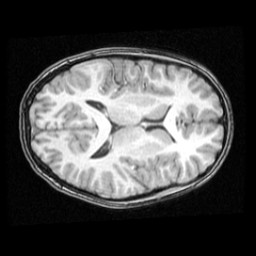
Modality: T1w
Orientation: axial
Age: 15
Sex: male
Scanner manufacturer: ge
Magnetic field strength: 1.5 T
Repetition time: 0.03333 s
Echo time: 0.008 s